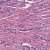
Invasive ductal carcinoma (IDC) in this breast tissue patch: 1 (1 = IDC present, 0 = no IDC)